Field crop: tomato
Growth stage: 1
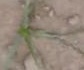
Species: cyperus